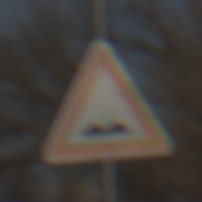
Verkehrszeichen: UnebeneFahrbahn
Umgebung: Outdoor, Nature
Tageszeit: MorningAfternoon
Wetter: PartlyCloudy
Licht: Natural
Jahreszeit: NotSpecified
Kontrast: HighContrast